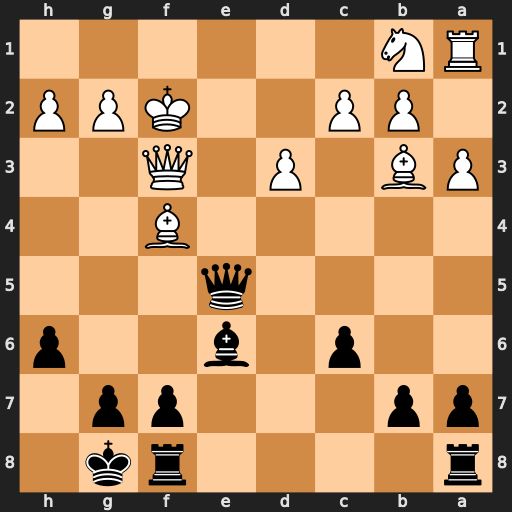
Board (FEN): r4rk1/pp3pp1/2p1b2p/4q3/5B2/PB1P1Q2/1PP2KPP/RN6
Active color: b
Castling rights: -
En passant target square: -
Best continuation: Qxb2 Ra2 Qxb1